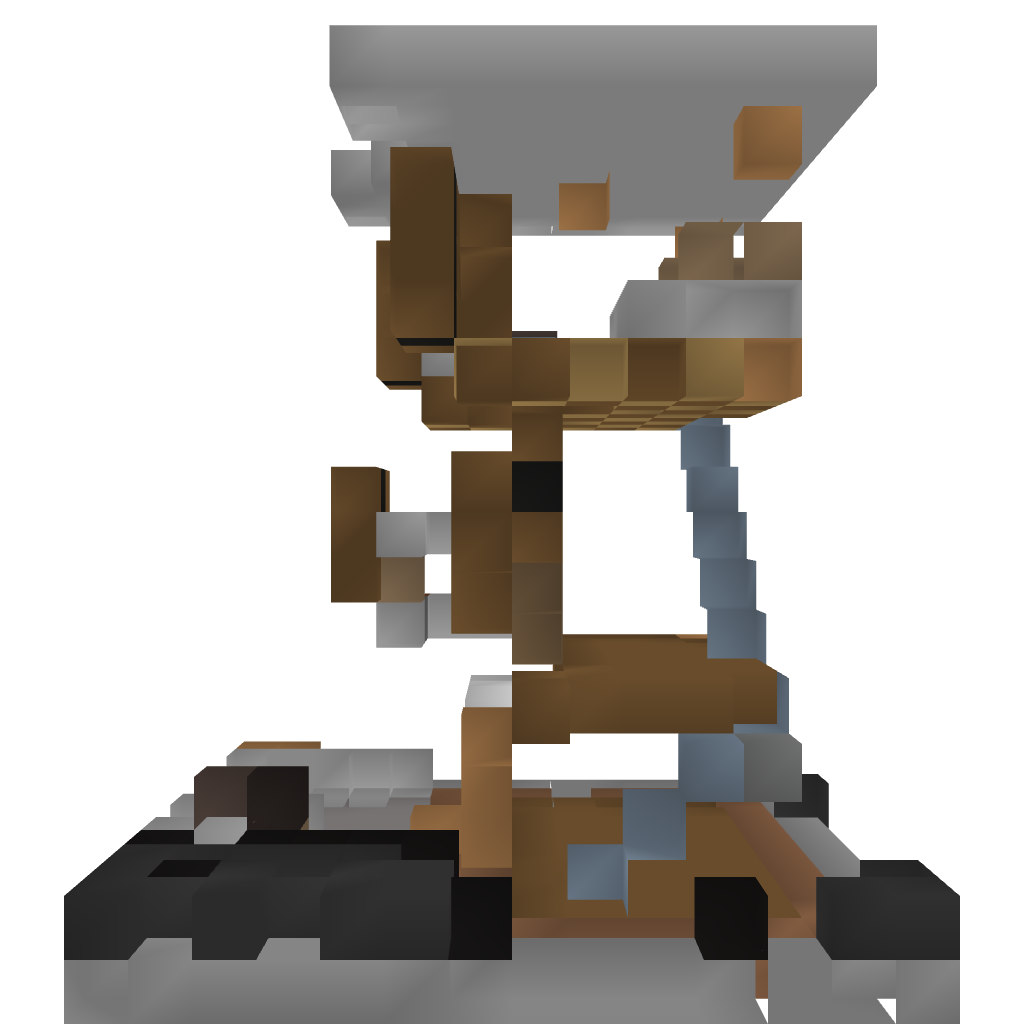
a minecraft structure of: Modern Town House